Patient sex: F
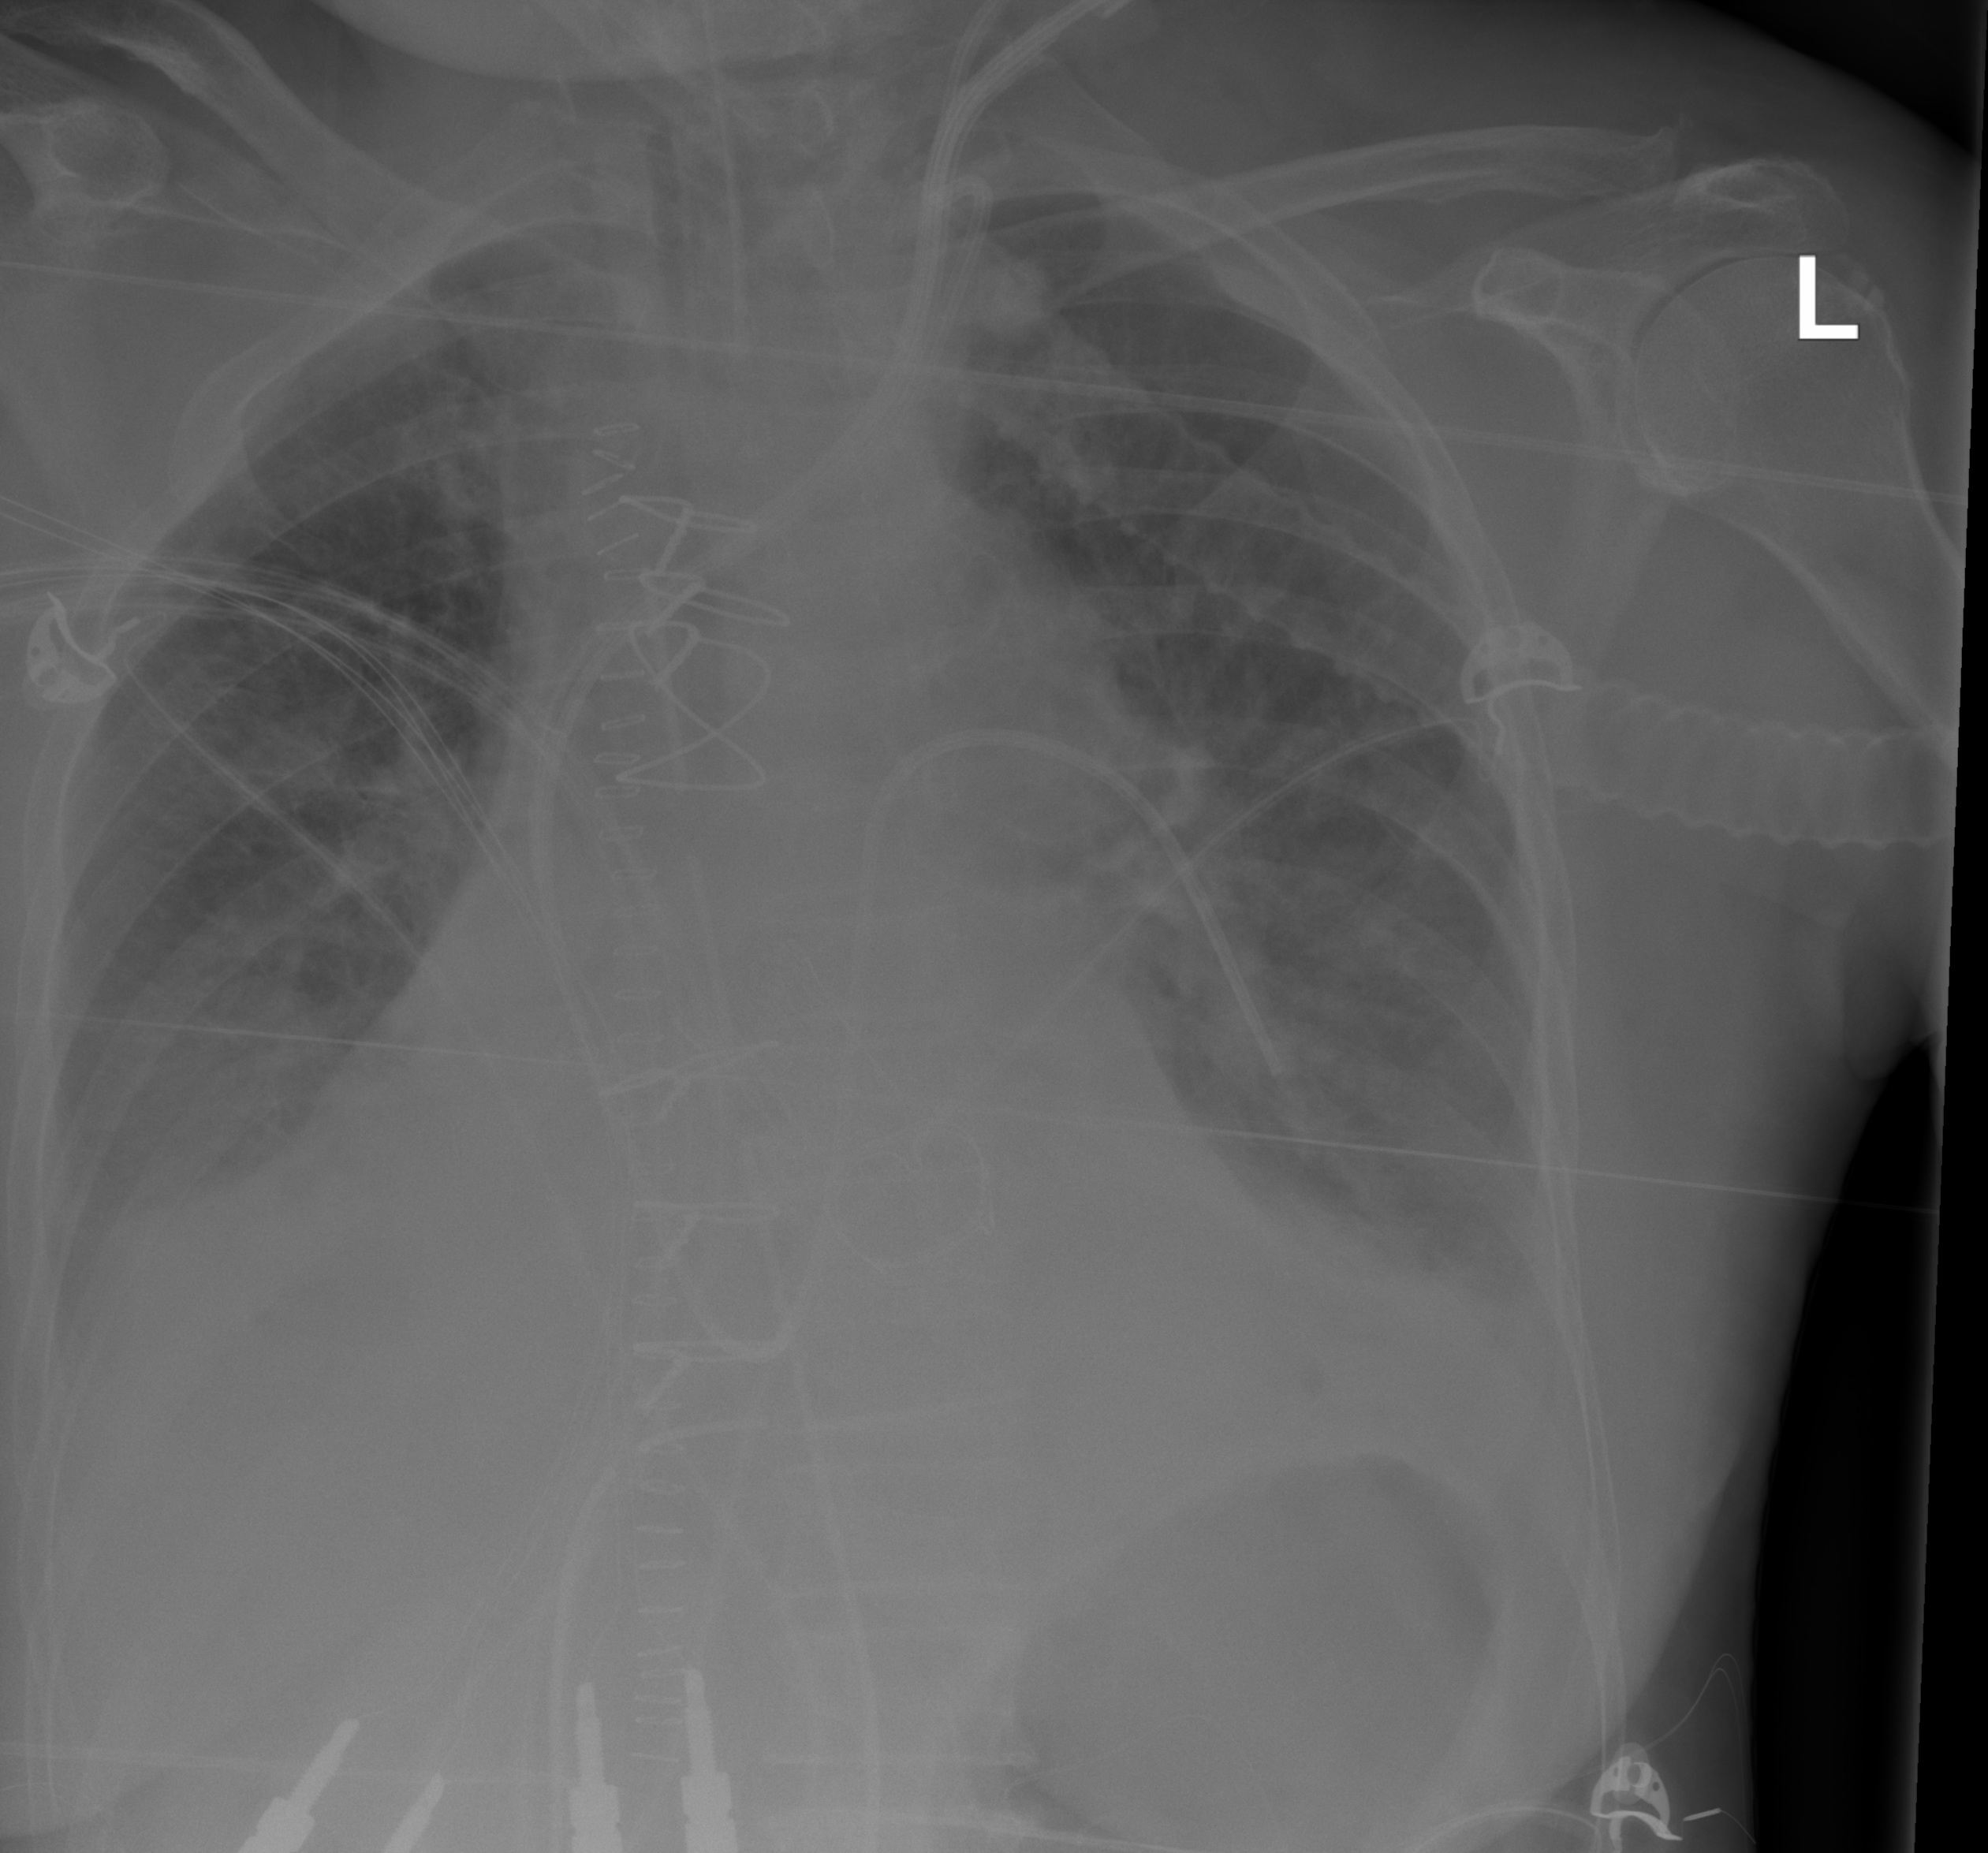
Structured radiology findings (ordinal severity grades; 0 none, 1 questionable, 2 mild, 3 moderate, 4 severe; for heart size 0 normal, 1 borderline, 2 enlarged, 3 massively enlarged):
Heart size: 1
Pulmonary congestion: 2
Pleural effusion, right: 2
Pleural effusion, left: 2
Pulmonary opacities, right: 1
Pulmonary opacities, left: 1
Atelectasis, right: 2
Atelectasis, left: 2